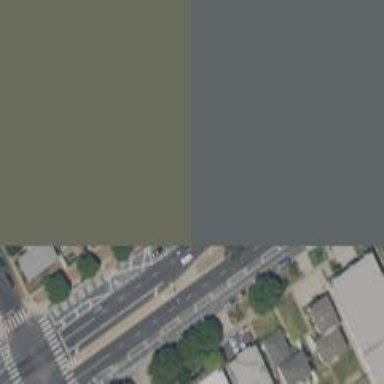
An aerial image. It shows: Solid stop line on the road marking.